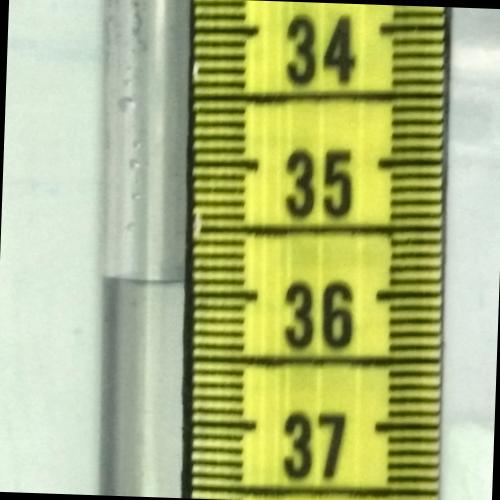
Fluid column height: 35.9 cm